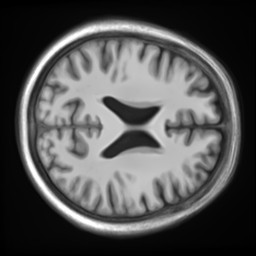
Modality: T1w
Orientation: axial